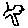
Label: bird